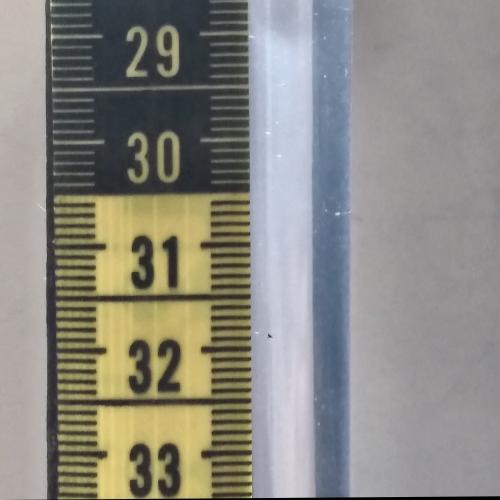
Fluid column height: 28.6 cm